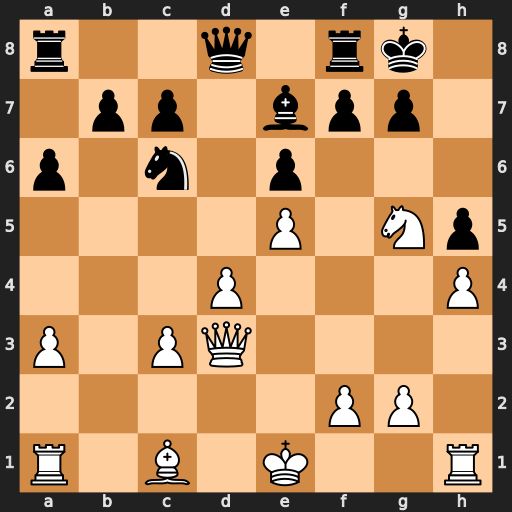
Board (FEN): r2q1rk1/1pp1bpp1/p1n1p3/4P1Np/3P3P/P1PQ4/5PP1/R1B1K2R
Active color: w
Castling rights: KQ
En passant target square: -
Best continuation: Qh7#